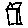
Label: house